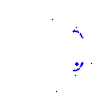
Particle: proton